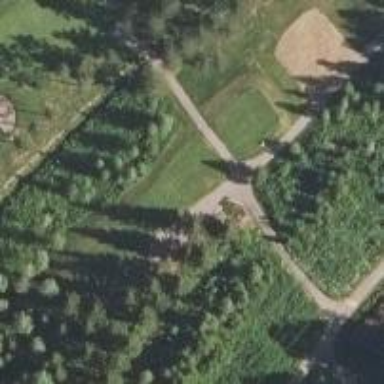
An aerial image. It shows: Path for both roads and golfers.